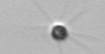
Label: Calciopappus